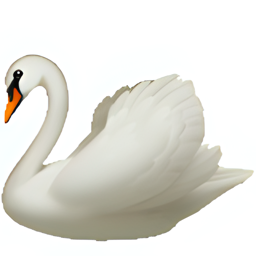
Name: swan
Emoji: 🦢
Group: Animals & Nature
Sub-group: animal-bird